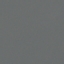
Land use / land cover: SeaLake